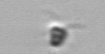
Label: Pyramimonas